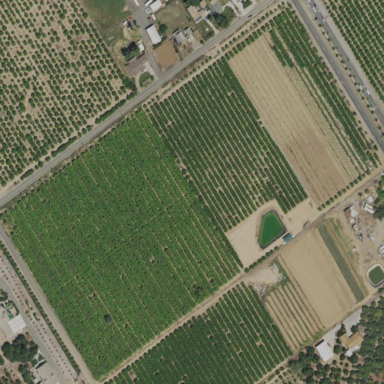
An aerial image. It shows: Orchard.